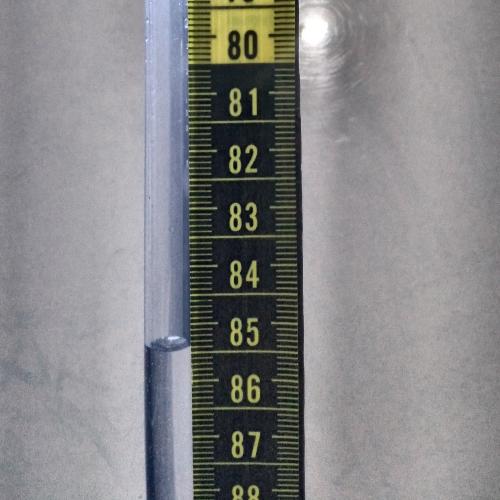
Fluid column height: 85.4 cm